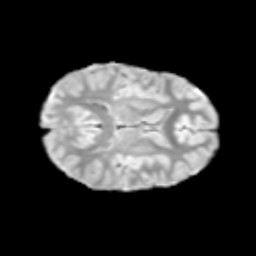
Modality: T2w
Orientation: axial
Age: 10
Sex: female
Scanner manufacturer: siemens
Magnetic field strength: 3 T
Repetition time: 3.8 s
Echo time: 0.07 s